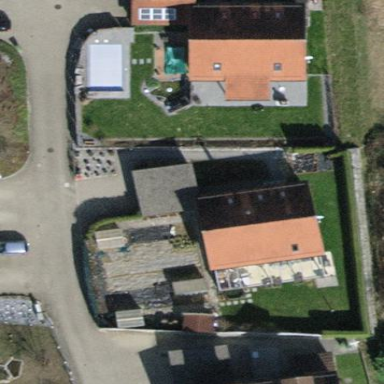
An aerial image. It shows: Detached building.